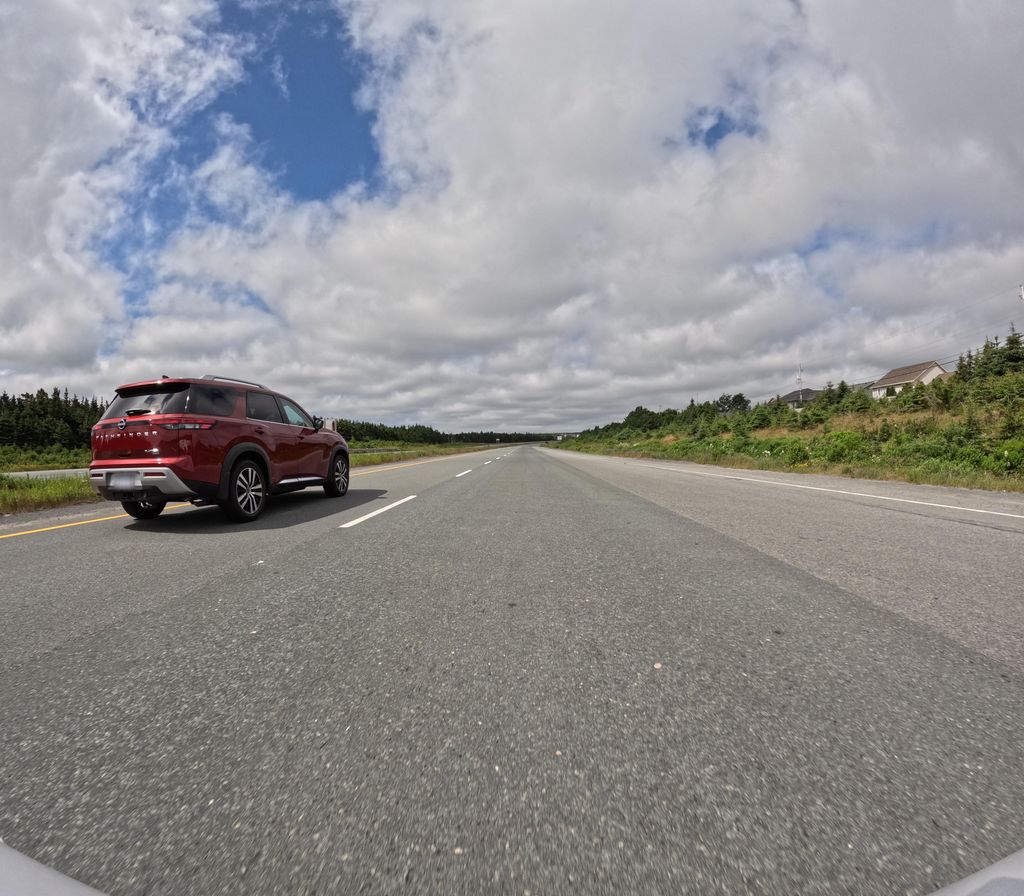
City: st_johns